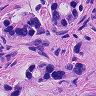
Metastatic tissue present: yes